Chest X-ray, PA view. Patient: 46 years old, sex F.
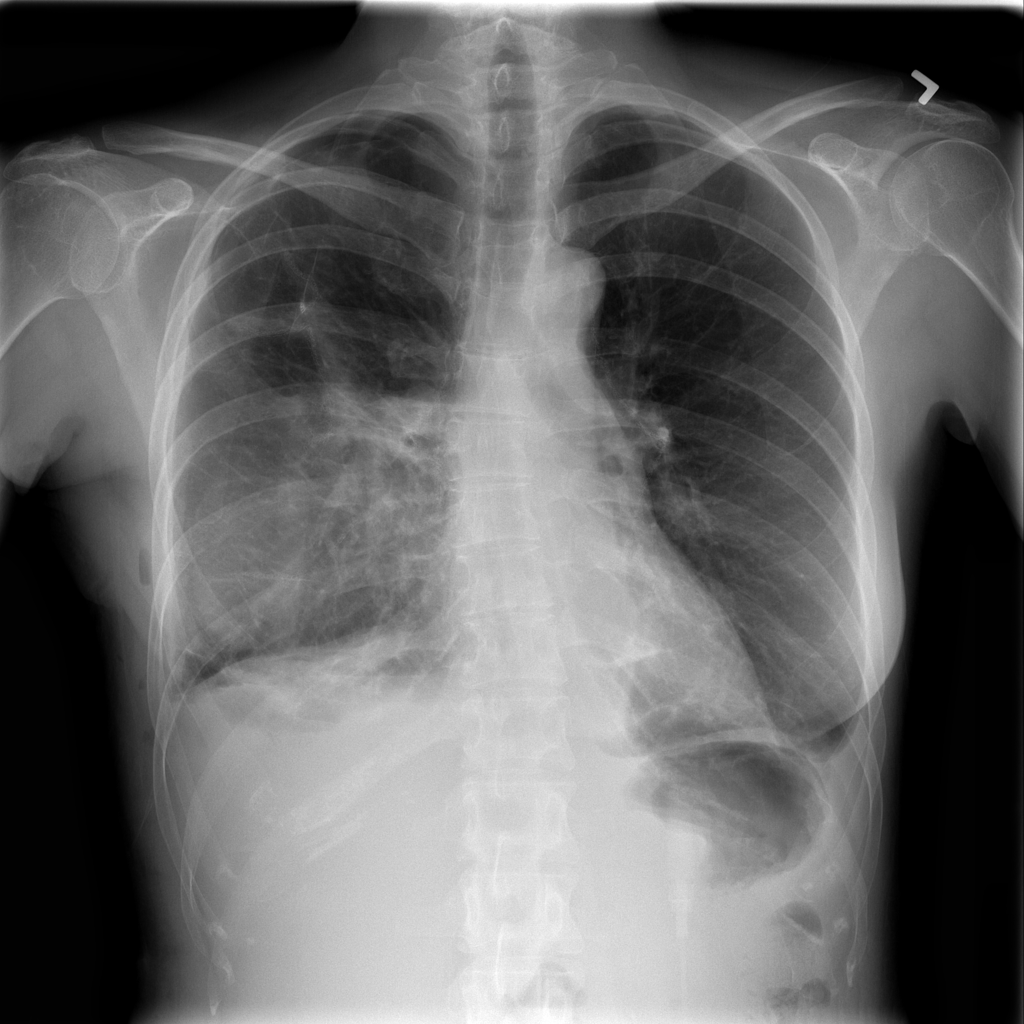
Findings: Pneumothorax